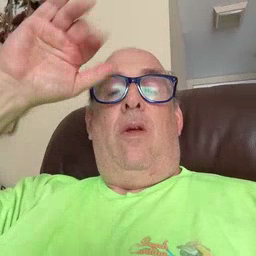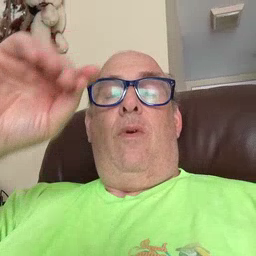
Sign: cowboy